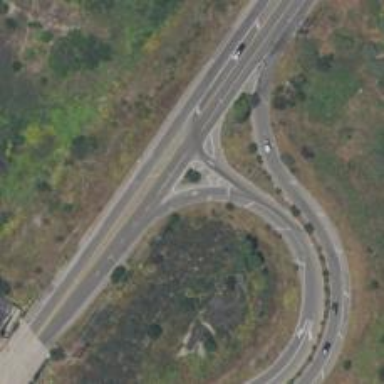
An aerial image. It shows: Primary link highway.